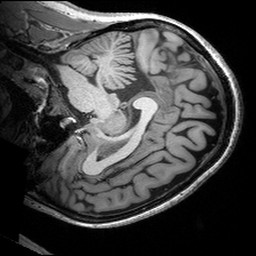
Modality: T1w
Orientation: sagittal
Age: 33
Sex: female
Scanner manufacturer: siemens
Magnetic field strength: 3 T
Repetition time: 2.53 s
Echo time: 0.00299 s